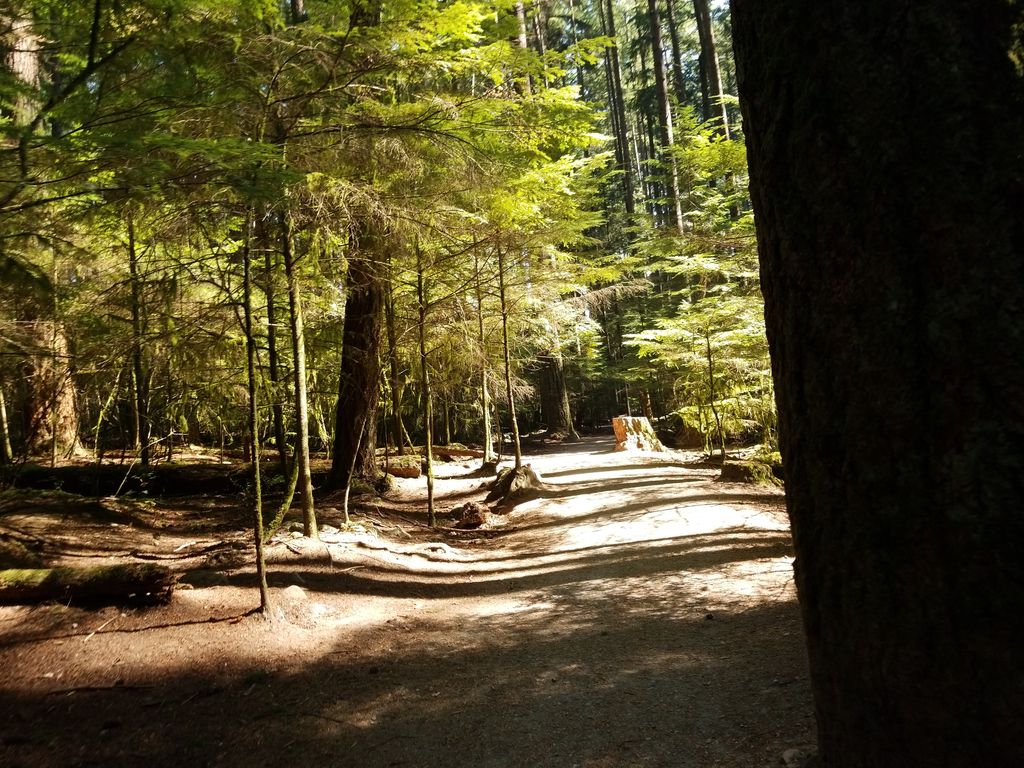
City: vancouver